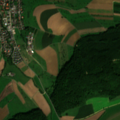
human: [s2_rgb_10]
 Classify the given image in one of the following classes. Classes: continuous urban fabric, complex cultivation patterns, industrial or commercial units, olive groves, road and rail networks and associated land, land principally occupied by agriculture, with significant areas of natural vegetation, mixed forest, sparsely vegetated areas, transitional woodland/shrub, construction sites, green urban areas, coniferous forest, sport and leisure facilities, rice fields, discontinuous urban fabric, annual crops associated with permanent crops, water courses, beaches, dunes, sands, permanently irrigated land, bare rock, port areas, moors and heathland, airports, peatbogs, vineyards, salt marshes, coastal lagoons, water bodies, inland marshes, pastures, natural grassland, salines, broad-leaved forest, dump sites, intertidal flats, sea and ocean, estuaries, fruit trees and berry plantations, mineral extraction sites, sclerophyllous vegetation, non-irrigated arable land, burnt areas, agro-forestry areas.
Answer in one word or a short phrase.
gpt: discontinuous urban fabric, non-irrigated arable land, broad-leaved forest, mixed forest